Field crop: maize
Growth stage: 2
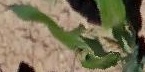
Species: maize